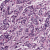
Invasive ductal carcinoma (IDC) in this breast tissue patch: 1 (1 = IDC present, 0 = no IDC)